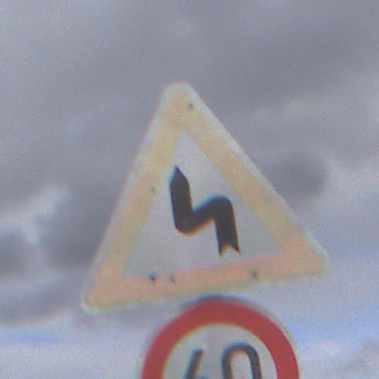
Verkehrszeichen: DoppelkurveZunaechstLinks
Zusatzzeichen unten: Geschwindigkeit60
Umgebung: Outdoor, Suburban
Tageszeit: MorningAfternoon
Wetter: PartlyCloudy
Licht: Natural
Jahreszeit: NotSpecified
Kontrast: LowContrast